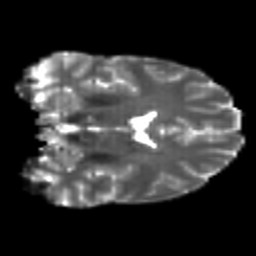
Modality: T2w
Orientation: coronal
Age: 26
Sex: male
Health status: healthy
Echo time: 0.074 s